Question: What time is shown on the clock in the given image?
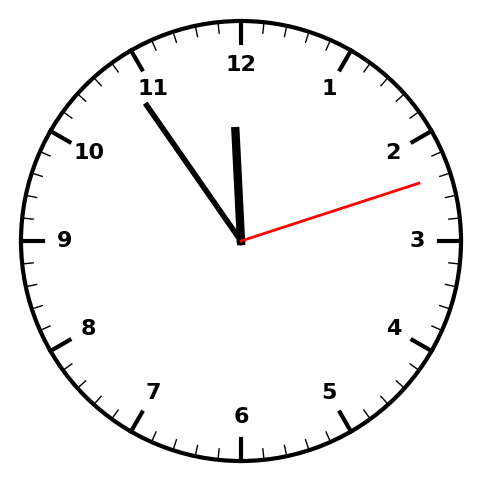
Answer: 11:54:12